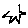
Label: star